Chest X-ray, AP view. Patient: 51 years old, sex M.
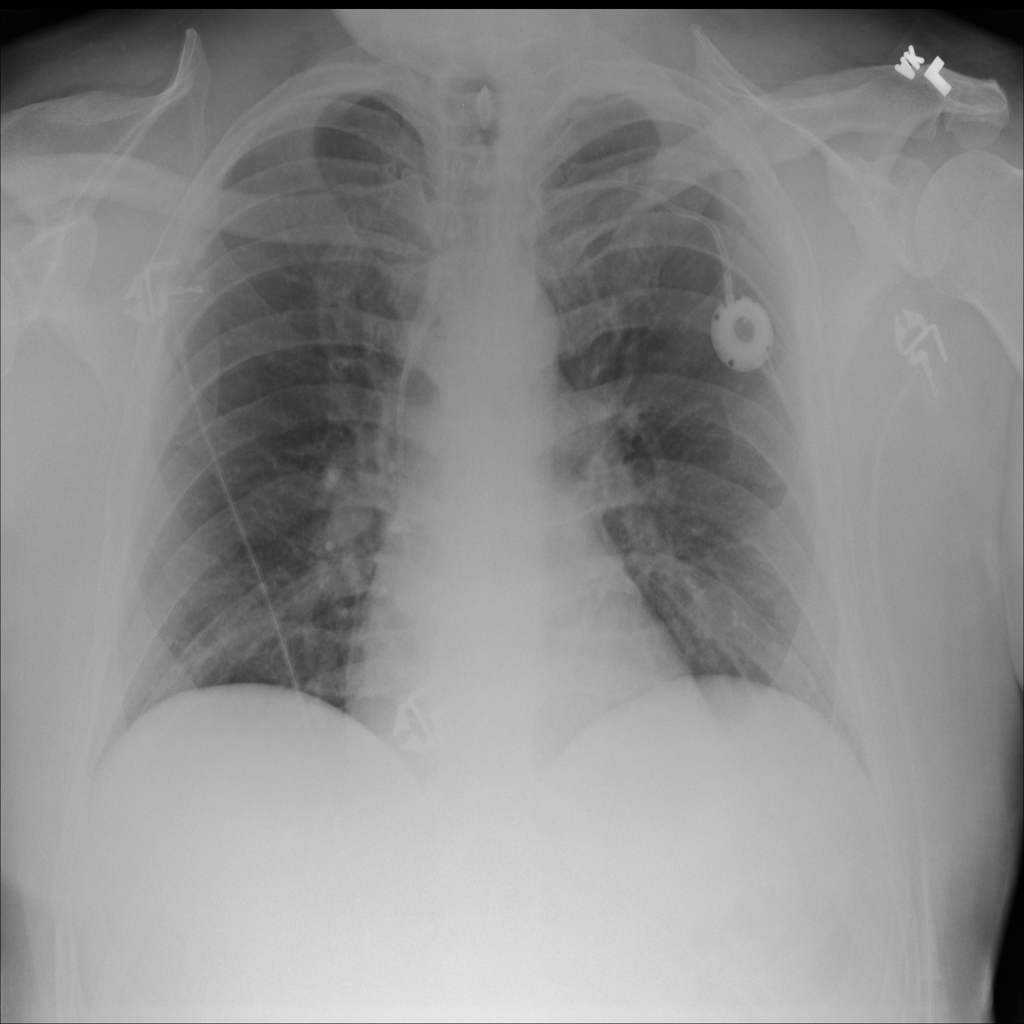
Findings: No Finding